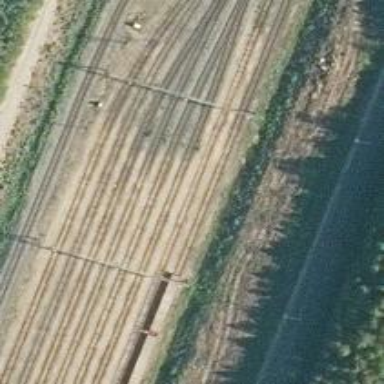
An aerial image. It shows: Railway signal.